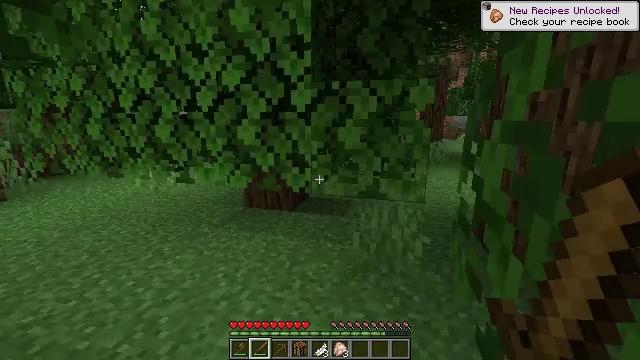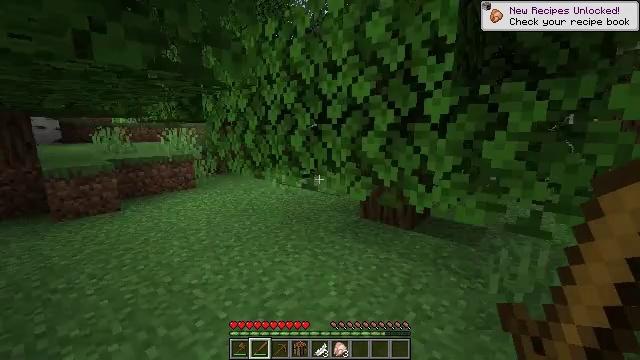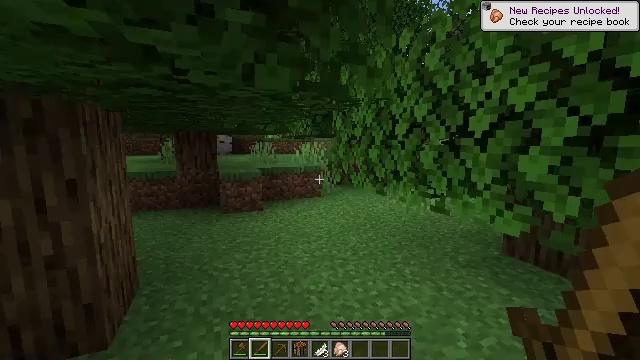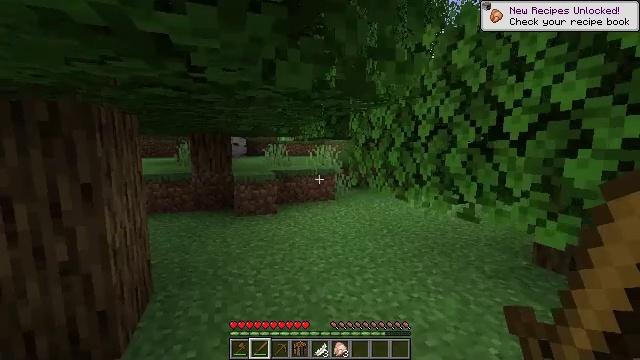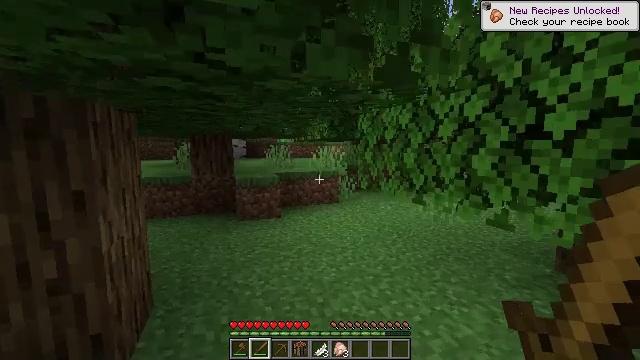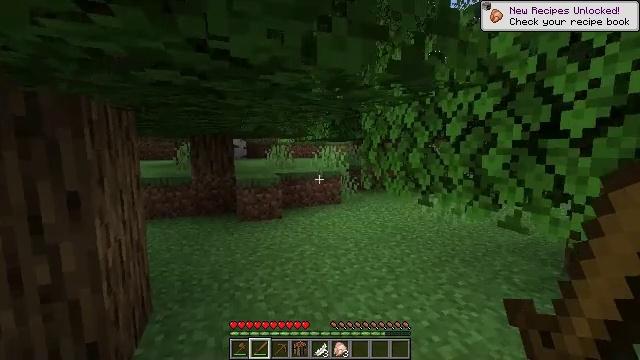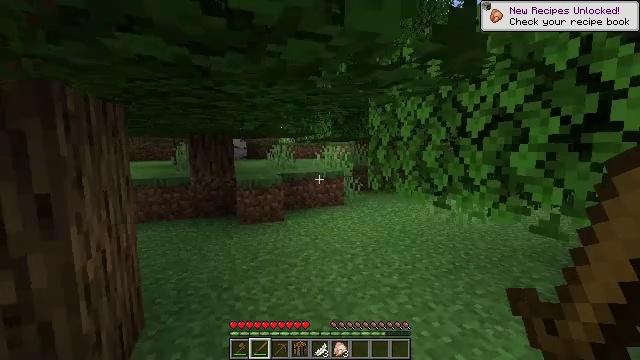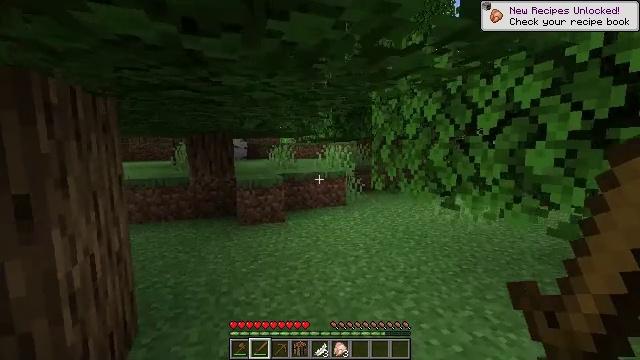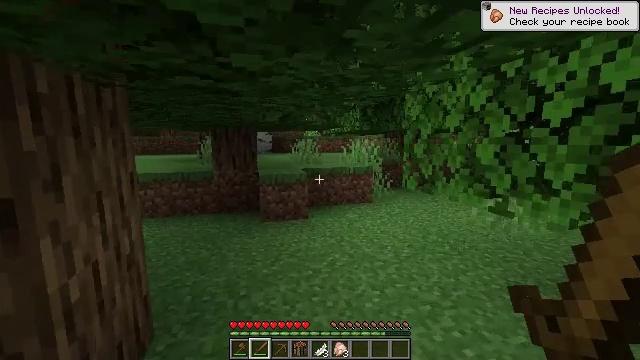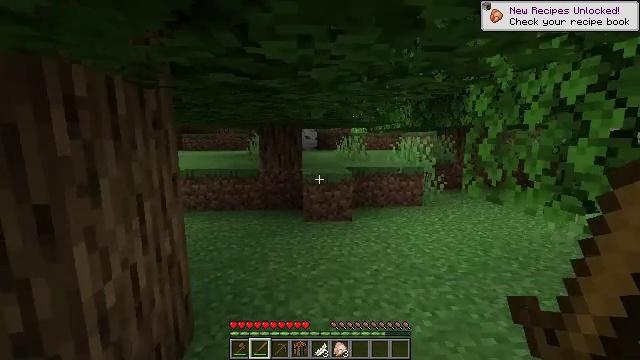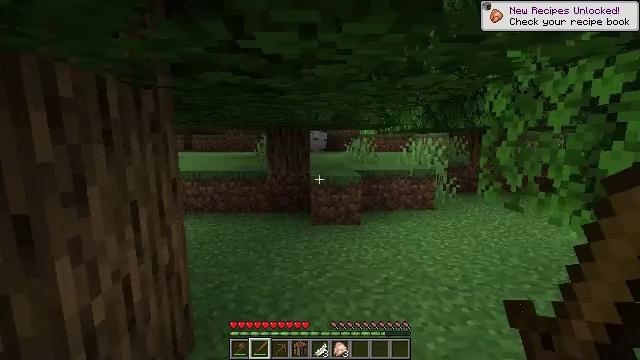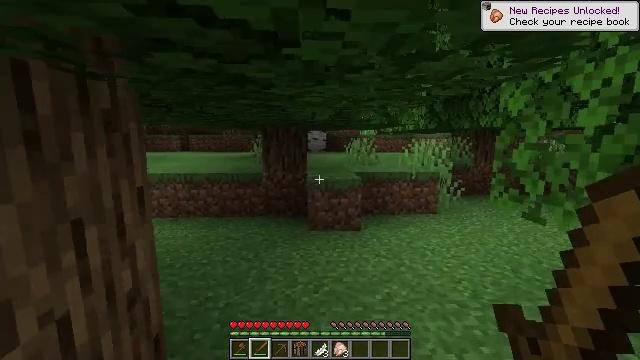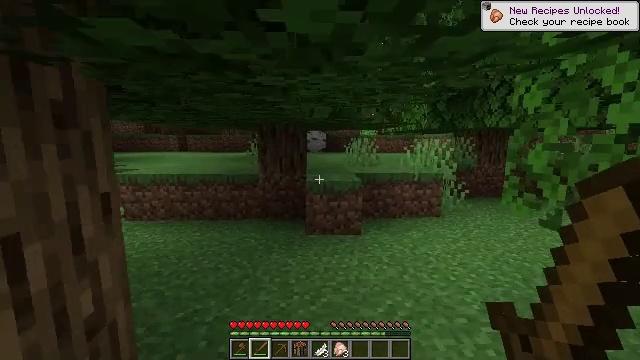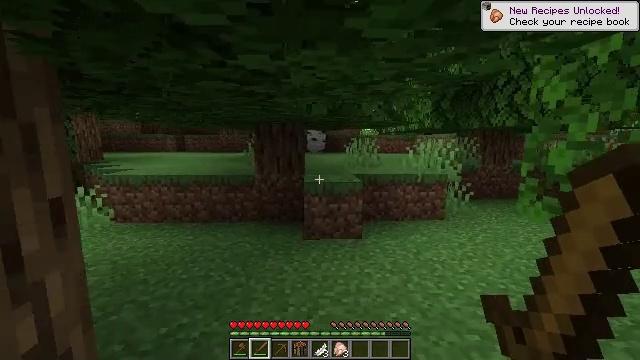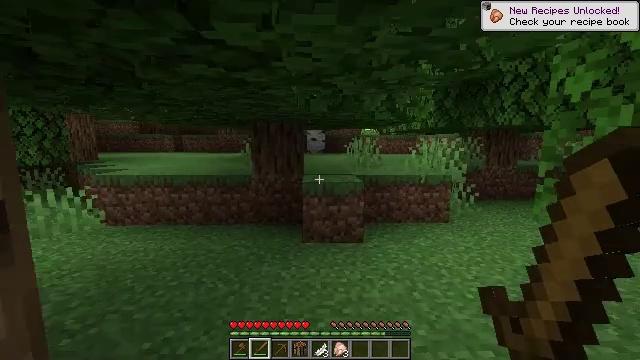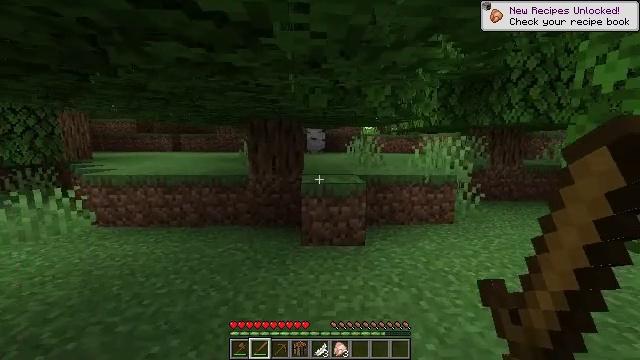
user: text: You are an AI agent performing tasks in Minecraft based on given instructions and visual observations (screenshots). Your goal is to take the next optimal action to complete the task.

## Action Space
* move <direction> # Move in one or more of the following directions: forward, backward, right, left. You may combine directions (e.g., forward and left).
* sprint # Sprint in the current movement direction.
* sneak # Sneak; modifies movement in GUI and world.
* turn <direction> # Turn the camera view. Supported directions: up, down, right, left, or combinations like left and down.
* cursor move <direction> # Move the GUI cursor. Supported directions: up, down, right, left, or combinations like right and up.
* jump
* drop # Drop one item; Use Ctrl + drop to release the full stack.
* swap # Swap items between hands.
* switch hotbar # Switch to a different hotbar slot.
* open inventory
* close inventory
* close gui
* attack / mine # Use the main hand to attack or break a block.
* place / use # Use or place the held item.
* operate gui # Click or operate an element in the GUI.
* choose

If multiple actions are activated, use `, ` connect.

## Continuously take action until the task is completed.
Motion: motion action
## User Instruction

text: Kill the chicken.
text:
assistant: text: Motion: move forward and move left, turn left and up
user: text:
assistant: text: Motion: move forward and move left, turn left and up
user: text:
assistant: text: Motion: move forward and move left, turn left
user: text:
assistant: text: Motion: move forward and move left
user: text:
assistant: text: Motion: move forward
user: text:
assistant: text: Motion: move forward
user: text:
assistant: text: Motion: move forward
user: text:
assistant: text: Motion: move forward, turn left and down
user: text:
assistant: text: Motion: move forward, turn left
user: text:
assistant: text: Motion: move forward, turn left
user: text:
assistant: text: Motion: move forward
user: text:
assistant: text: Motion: move forward
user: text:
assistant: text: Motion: move forward
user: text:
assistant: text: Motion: move forward
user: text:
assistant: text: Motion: move forward
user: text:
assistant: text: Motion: move forward
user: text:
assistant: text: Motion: move forward, turn left
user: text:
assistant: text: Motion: move forward, turn left
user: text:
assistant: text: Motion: move forward and move left, turn left
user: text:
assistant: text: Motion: move forward and move left, turn left
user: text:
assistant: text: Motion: move forward and move left, turn left
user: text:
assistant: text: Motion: move forward
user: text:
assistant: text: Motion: move forward, turn left
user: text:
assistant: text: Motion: move forward
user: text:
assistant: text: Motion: move forward
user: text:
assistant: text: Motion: move forward
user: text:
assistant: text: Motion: move forward
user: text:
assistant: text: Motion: move forward
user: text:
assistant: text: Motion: move forward and move left
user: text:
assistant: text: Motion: move forward and move left